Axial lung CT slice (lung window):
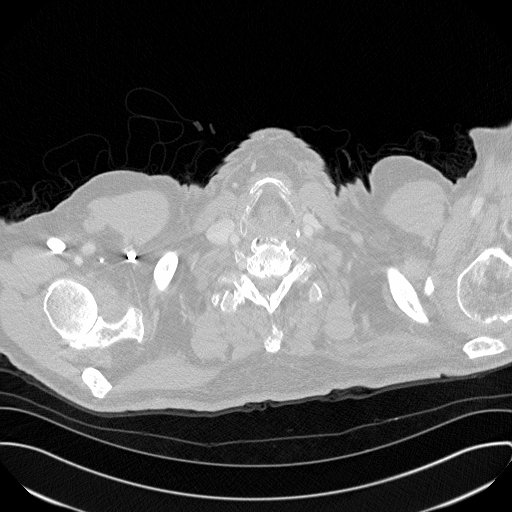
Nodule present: no